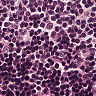
Metastatic tissue present: no